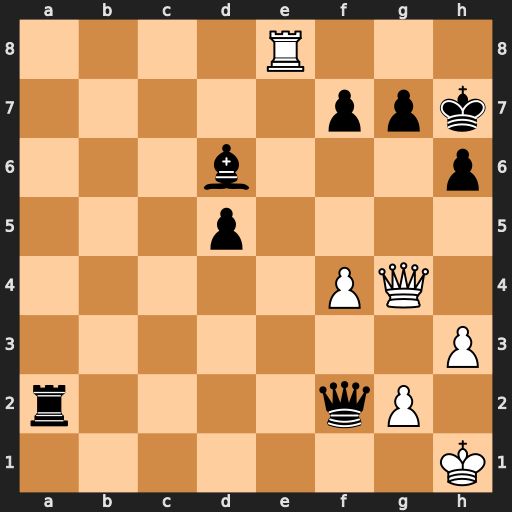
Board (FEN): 4R3/5ppk/3b3p/3p4/5PQ1/7P/r4qP1/7K
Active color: w
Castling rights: -
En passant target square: -
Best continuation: Qf5+ g6 Qxf7#